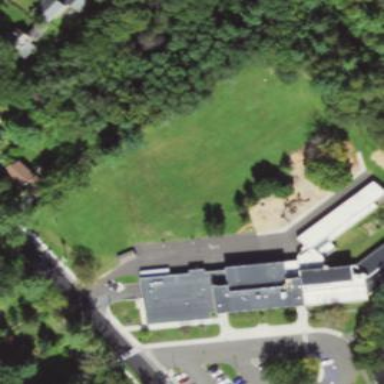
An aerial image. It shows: School.